Question: I saw a good tutorial on youtube to install the Android SDK on windows, i attempted it on my window 7 pc. I tried many times but still i failed. I have java JDK and Eclipse latest version installed but the only problem is that Android SDK didn't able to fetch some packages and i am unable to use it. The following error occurs:

How to deal with this problem? I want to learn and develop Android apps.
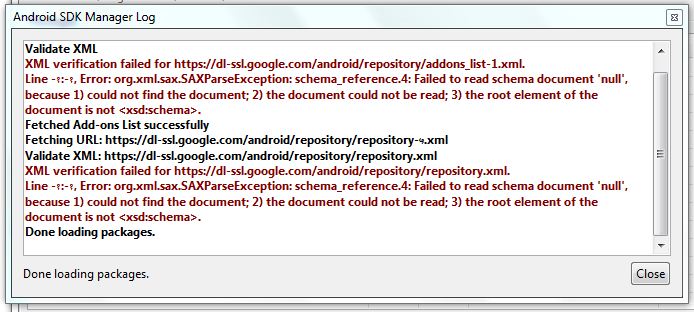
Answer: Try to remove everything related to Android and Java SDK as well as Eclipse. Try to install as follows:
- - -
While downloading Android SDK try to do some if it does not fetch the files go to the Tools -> options -> and there checked 'Force https' ok!
You can also download the ADT plugin and add it through Eclipse.
I think it will work fine. Go to <URL> which has whole latest SDK and installation ideas.
If i told you whatever follow the same patter and you will get it.
If you don't succeed in getting your SDK installed then I say you try to repair your computer by installing the fresh copy of Window 7 OS and try to choose language this time.